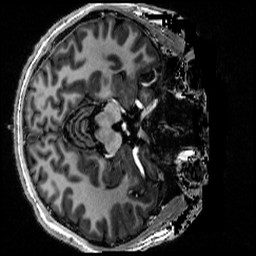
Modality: T1w
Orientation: axial
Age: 18
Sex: male